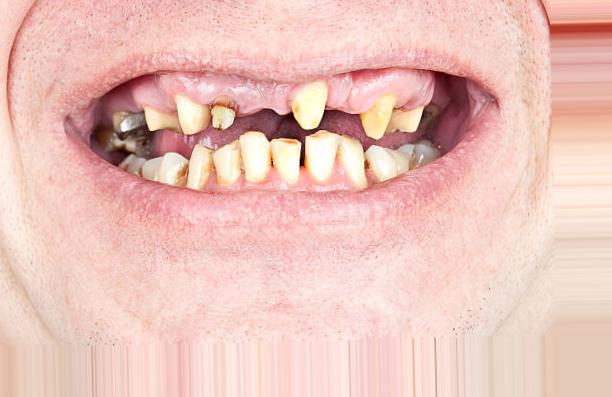
Condition: Caries